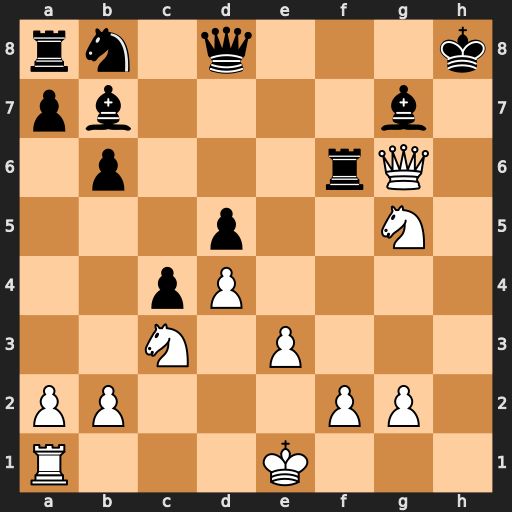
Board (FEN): rn1q3k/pb4b1/1p3rQ1/3p2N1/2pP4/2N1P3/PP3PP1/R3K3
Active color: w
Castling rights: Q
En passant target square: -
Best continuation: Qh7#